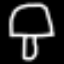
Label: mushroom